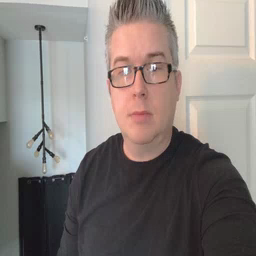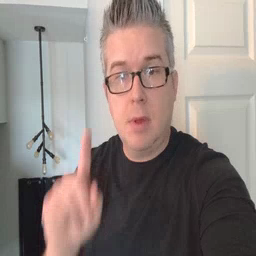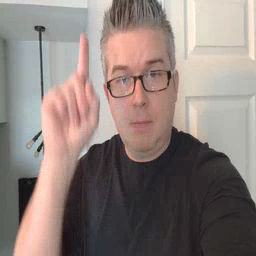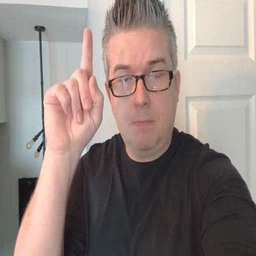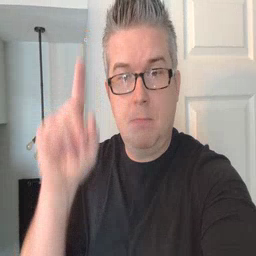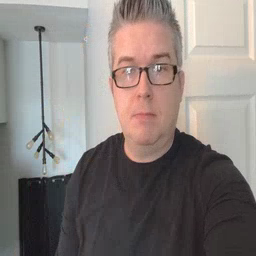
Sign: up